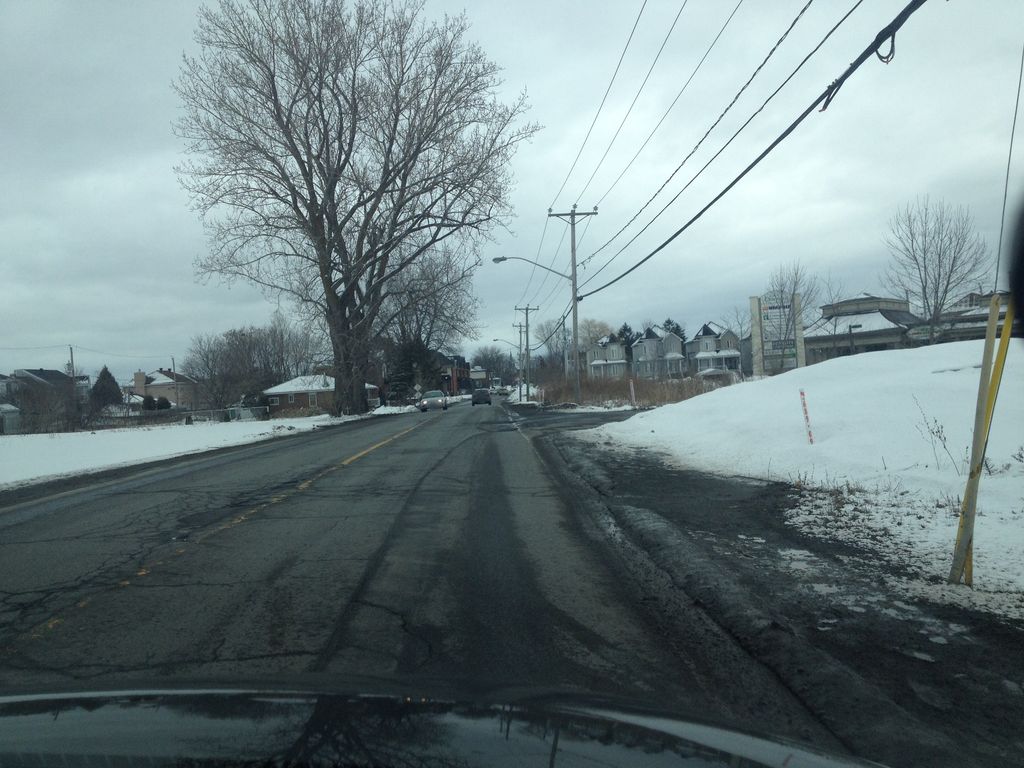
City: montreal